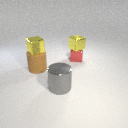
small red metal cube behind large brown rubber cylinder